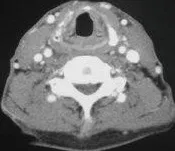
Before and after chemoradiotherapy. (c) CT performed after the completion of chemoradiotherapy, showing no evidence of neoplastic lesions.
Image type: radiology (ct)